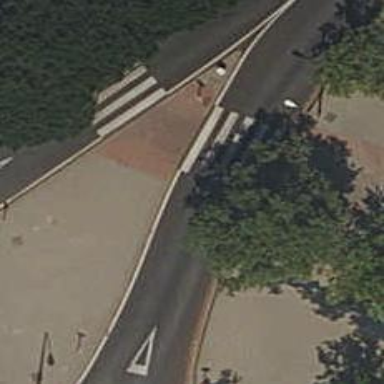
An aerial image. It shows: Uncontrolled crossing on the road.